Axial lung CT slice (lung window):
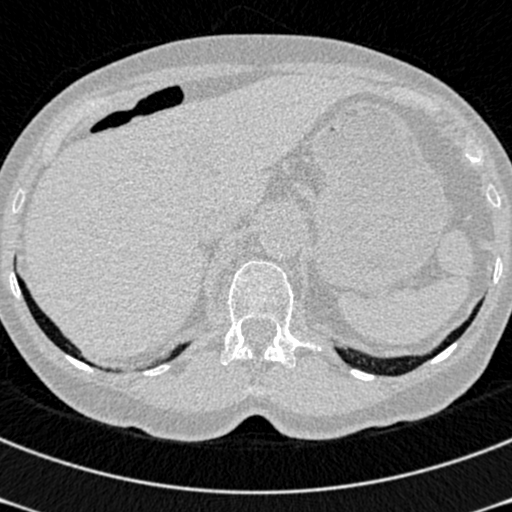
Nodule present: no